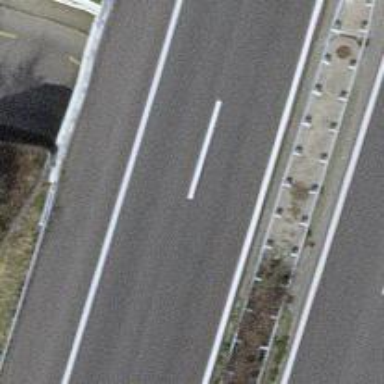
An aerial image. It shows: Bridge over motorway.